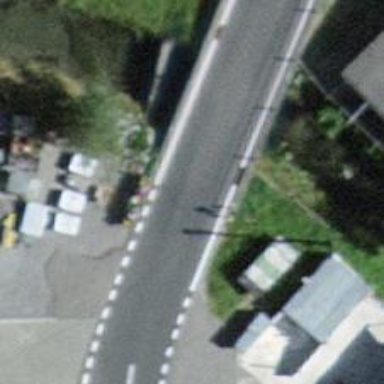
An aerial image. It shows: Tertiary road with bridge.